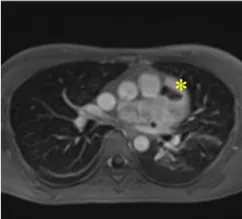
MRI findings. Delayed enhancement was observed on gadolinium-enhanced T1-weighted images (E). And without enhancement.
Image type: radiology (mri)